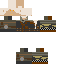
A female skeleton skin with dark skin, wearing brown bald dressed in a brown robe top and brown pants, featuring a closed mouth.